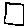
Label: square